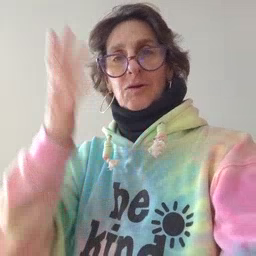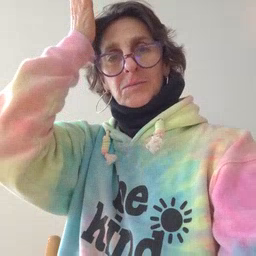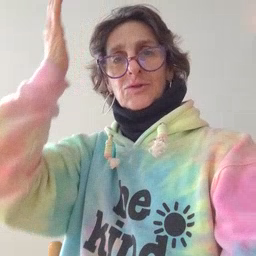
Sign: garbage